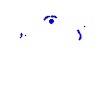
Particle: electron